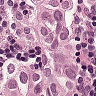
Metastatic tissue present: yes